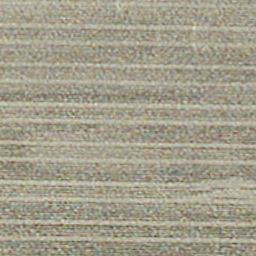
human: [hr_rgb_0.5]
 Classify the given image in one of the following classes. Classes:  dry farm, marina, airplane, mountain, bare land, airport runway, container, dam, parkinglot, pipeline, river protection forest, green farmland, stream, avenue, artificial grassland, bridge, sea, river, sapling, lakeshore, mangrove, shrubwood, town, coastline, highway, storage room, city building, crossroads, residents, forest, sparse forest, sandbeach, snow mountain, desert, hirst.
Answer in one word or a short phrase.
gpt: dry farm